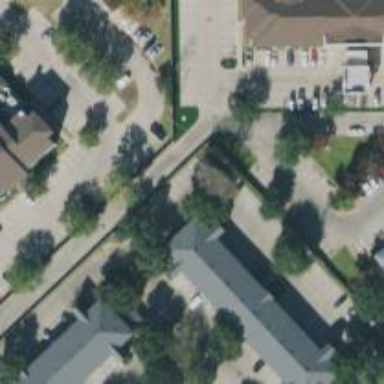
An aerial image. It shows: Motel building.